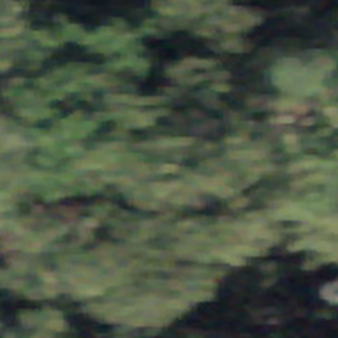
Label: other